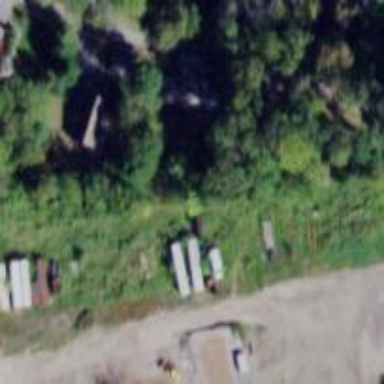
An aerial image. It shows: Abandoned railway.